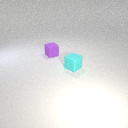
small cyan rubber cube to the right of small purple rubber cube